Question: I am trying to build a image gallery based on the description <URL>.
I have a 'StackPane', with 'ScrollPane' and 'AnchorPane' as its children, added in the same order.
contains a list of images contained in ImageView's, while the has two buttons, anchored to the left and right corners, to scroll the images !

The scrolling is working fine, as the buttons are placed on the AnchorPane, which is the top child on the StackPane.
. Since the is a child of , it is not able to listen to the mouse event.
Is there a way through which I can make the ImageView listen to the mouseEvent ?
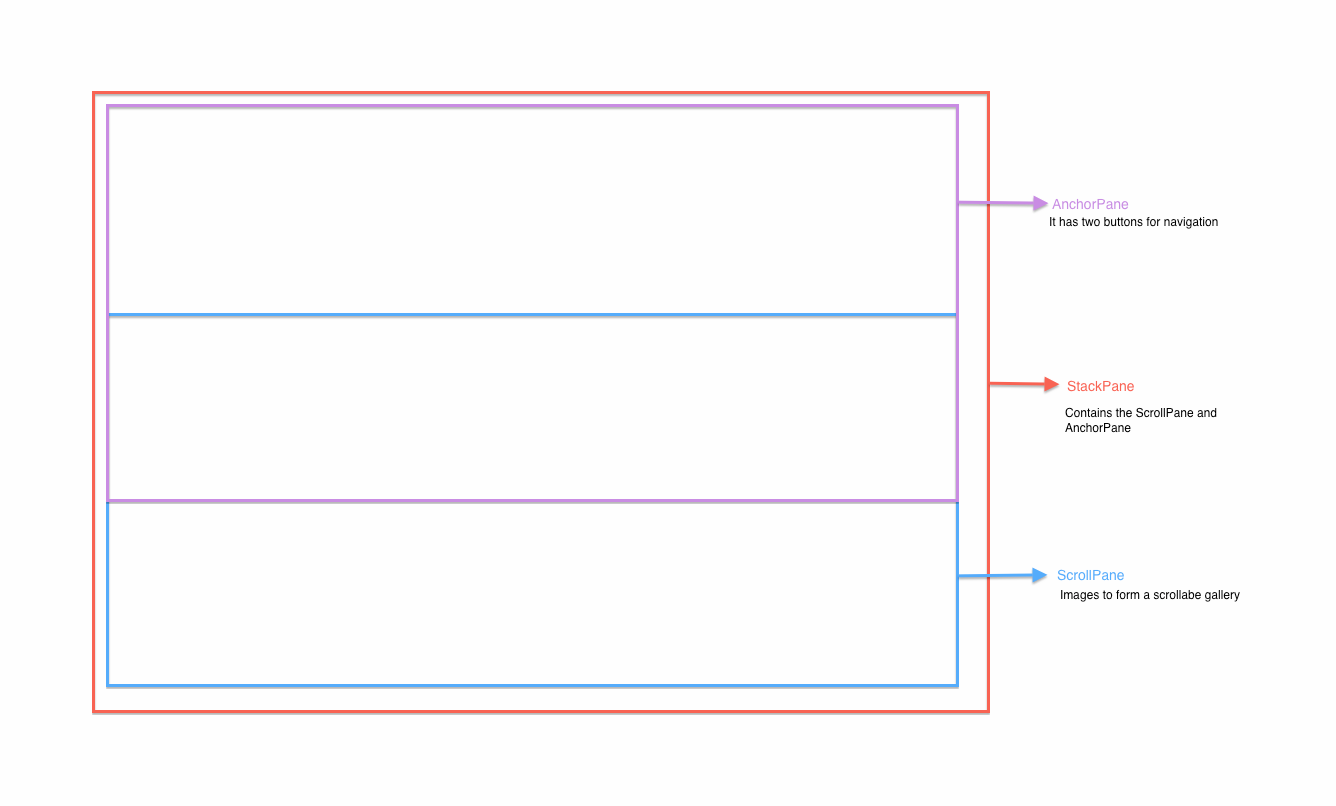
Answer: Instead of placing the 'AnchorPane' and 'ScrollPane' in a 'StackPane', try using the 'AnchorPane' as the root of this structure. Add the 'ScrollPane' to it first with appropriate anchors and then add the buttons. That way the buttons will still be on top, but there will be nothing interfering with the mouse events on the content of the scroll pane.
'''
ScrollPane scrollPane = new ScrollPane();
scrollPane.setContent(...);
// scrollPane fills entire anchor pane:
AnchorPane.setLeftAnchor(scrollPane, 0.0);
AnchorPane.setRightAnchor(scrollPane, 0.0);
AnchorPane.setTopAnchor(scrollPane, 0.0);
AnchorPane.setBottomAnchor(scrollPane, 0.0);
Button button1 = new Button(...);
Button button2 = new Button(...);
// button1 in top left:
AnchorPane.setTopAnchor(button1, 0.0);
AnchorPane.setLeftAnchor(button1, 0.0);
// button2 in top right:
AnchorPane.setTopAnchor(button2, 0.0);
AnchorPane.setRightAnchor(button2, 0.0);
AnchorPane anchorPane = new AnchorPane();
anchorPane.getChildren().addAll(scrollPane, button1, button2);
'''